Current action and preconditions to check: trajectory_clear

Your task: For each precondition in the list above, predict whether it will hold at this action.

Consider the current scene as observed from the mobile robot's camera, and analyze the predicted future states of all dynamic agents (e.g., people, animals, vehicles, or any moving entities) within the NEXT SECOND.

IMPORTANT: Only answer "very likely" if you are absolutely certain—based on strong, clear evidence—that a dynamic agent will violate the precondition in the predicted future state. Do NOT answer "very likely" for unlikely, ambiguous, or low-probability risks.

Ask yourself for each precondition: Is there a high probability, with clear and convincing evidence, that the predicted future states of any dynamic agent will interfere with the predicted future state of the currently executing action within the NEXT SECOND, causing that precondition to fail?

Assess the risk level based on these predictions. Use "likely" or "very likely" if motions create a clear risk of interference.

Use "neutral" or "improbable" if agents are nearby but their predicted paths are clearly diverging or non-conflicting.

Failure Risk Categories: "very improbable", "improbable", "neutral", "likely", "very likely"

Answer Format: Output ONLY the probability_of_failure value from these categories: "very improbable", "improbable", "neutral", "likely", "very likely"

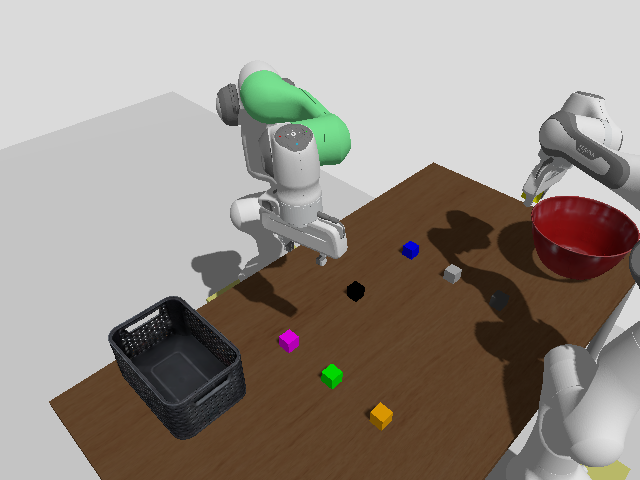

Answer: very improbable